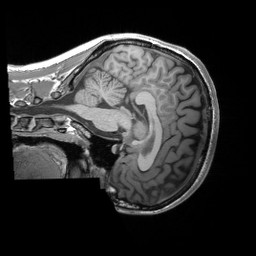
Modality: T1w
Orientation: sagittal
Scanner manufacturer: siemens
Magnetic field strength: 3 T
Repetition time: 2.25 s
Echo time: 0.00306 s